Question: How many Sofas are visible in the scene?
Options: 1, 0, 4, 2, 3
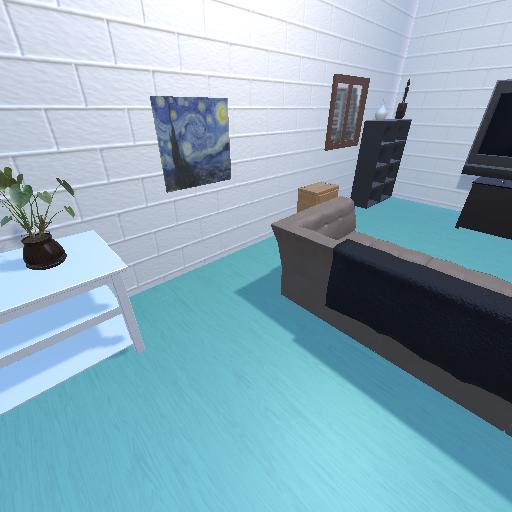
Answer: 1